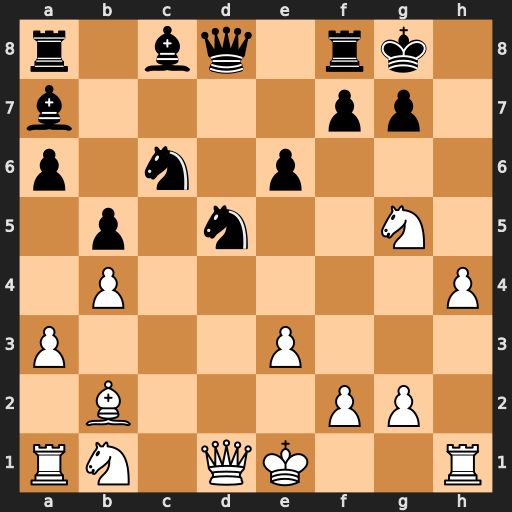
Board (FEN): r1bq1rk1/b4pp1/p1n1p3/1p1n2N1/1P5P/P3P3/1B3PP1/RN1QK2R
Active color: w
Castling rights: KQ
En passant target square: -
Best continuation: Qh5 Nf6 Bxf6